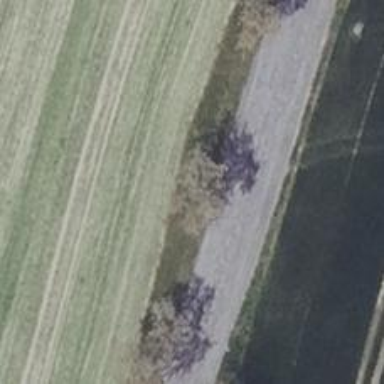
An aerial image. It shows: Deciduous broadleaved tree.